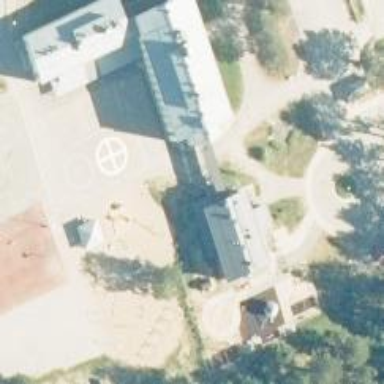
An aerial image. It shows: Kindergarten.